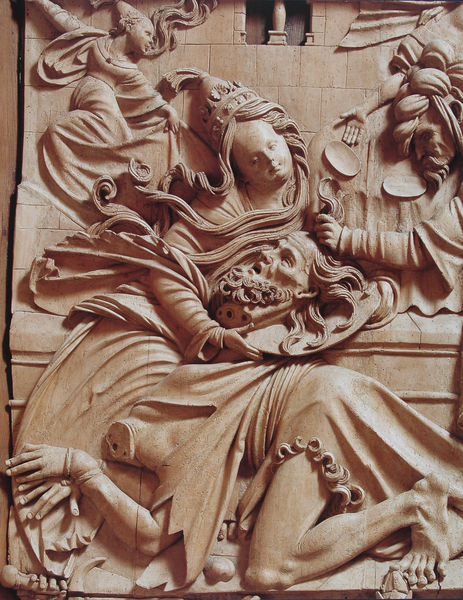
Titel: Hochaltar, rechter Flügel (Detail)
Künstler: Meister H. L.
Standort: Niederrotweil
Institution: St. Michael
Schlagwörter: fuß, hand, kopf, körper, mann, bewegung, braun, frau, haar, holz, hut, mund, stirn, blick, schleier, haube, bart, jung, mütze, wand, architektur, arme, diener, enthauptung, falten, geköpft, gesicht, haupt, henker, hinrichtung, holofernes, johannes, judith, köpfen, salome, schale, schüssel, stein, tablett, teller, tod, hals, hände, wind, gewand, haare, krone, locken, engel, ton, beine, fesseln, relief, wangen, wellen, mauer, ziegel, sepia, münder, detail, glatze, faltenwurf, platte, knie, zehe, zehen, foto, fotografie, photographie, nische, palast, schnitzerei, photo, fries, gemäuer, farbfoto, rötlich, mitra, haarsträhne, schrei, stumpf, kopflos, schnitzwerk, präsentieren, rumpf, johannes der täufer, gefesselt, grausam, ohne kopf, schüsseö, abgeschlagen, ausschmitt, enthaupteter, enthäuptet, papstkrone, scherge, schitzkunst, enthäuptung, am boden, relied